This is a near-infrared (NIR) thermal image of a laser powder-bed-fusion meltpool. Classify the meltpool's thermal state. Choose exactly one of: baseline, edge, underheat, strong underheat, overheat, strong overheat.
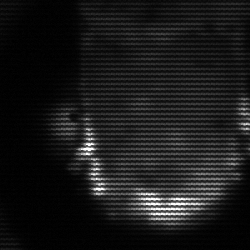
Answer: baseline